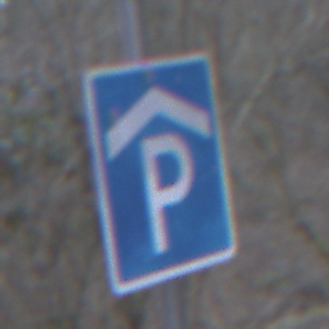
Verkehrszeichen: Parkhaus
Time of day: MorningAfternoon
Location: Outdoor (Nature)
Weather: Overcast
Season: Winter
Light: Natural